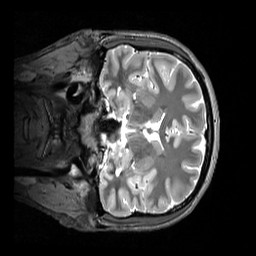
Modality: T2w
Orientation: coronal
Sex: male
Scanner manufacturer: siemens
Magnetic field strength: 3 T
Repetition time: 3.2 s
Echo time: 0.409 s